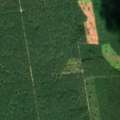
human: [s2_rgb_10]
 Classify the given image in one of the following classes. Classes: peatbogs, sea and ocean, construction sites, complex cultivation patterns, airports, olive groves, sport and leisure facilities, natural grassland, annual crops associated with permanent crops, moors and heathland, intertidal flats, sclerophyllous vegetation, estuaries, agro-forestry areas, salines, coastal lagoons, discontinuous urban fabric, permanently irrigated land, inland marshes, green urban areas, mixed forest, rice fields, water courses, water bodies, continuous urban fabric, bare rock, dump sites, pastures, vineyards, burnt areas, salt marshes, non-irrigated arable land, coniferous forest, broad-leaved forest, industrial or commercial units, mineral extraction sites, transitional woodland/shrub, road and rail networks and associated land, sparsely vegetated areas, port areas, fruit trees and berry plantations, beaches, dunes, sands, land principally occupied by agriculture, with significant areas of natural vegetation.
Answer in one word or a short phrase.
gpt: coniferous forest, transitional woodland/shrub